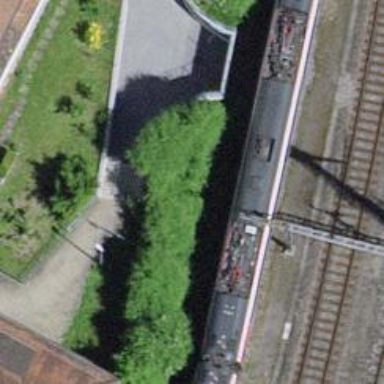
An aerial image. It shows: Yard with single rail track. The railway track is electrified with contact line for service purposes.